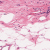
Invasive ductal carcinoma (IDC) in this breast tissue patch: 0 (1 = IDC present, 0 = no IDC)